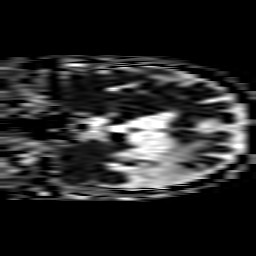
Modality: ADC
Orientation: coronal
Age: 61
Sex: male
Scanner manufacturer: philips
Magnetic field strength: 1.5 T
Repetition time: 4.733 s
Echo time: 0.07714 s